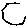
Label: hexagon